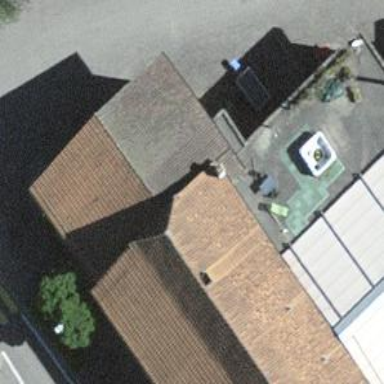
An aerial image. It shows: Restaurant.